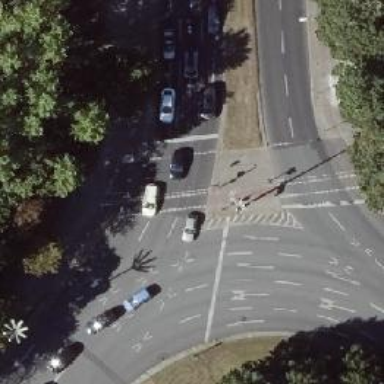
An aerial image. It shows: Footway located on traffic island.